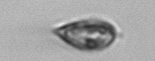
Label: Prorocentrum_triestinum